Question: I am trying to make a frame from code so that I can apply it to make rounded inner corners with a solid fill outside and transparent inside. picture attached. I have tried few shape combinations all that available online displays the corners outside.

The inside should be transparent not white.
The image is taken from this <URL> but the solution presented here is not what I am looking for I dont want to use a 9 patch drawable but would like to be created in code.
Please valid answers only.
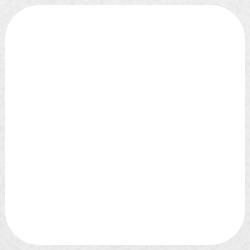
Answer: First of all, create 3 'xml' 'layout' in drawable folder:
1. First: frame.xml
2. Second: frame_build.xml
3. Third: red.xml
(You can change this name as you wish),
'''
<?xml version="1.0" encoding="UTF-8"?>
<layer-list xmlns:android="http://schemas.android.com/apk/res/android">
<item android:bottom="20dp" android:drawable="@drawable/red" android:top="-25dp" />
<item android:bottom="15dp" android:drawable="@drawable/frame_build" android:top="5dp" android:left="-5dp" android:right="-5dp" />
</layer-list>
'''
'''
<?xml version="1.0" encoding="UTF-8"?>
<shape xmlns:android="http://schemas.android.com/apk/res/android" android:shape="rectangle">
<padding android:left="10dp" android:top="10dp" android:right="10dp" android:bottom="10dp" />
<corners android:radius="40dp" />
</shape>
'''
'''
<?xml version="1.0" encoding="UTF-8"?>
<shape xmlns:android="http://schemas.android.com/apk/res/android" android:shape="rectangle">
<stroke android:width="40dp" android:height="40dp" android:color="#B22222" />
<padding android:left="8dp" android:top="-1dp" android:right="8dp" android:bottom="9dp" />
<corners android:radius="-10dp" />
</shape>
'''
Finally refer your view or layout to Frame XML as follow :
'''
android:background="@drawable/frame"
'''
This tested and output as below image:

Hope this help .